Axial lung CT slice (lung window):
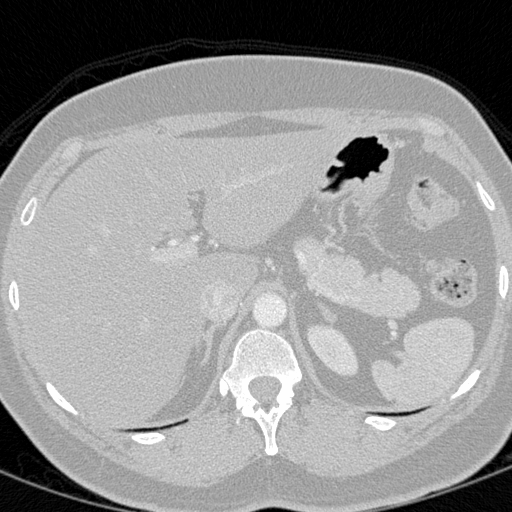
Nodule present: no